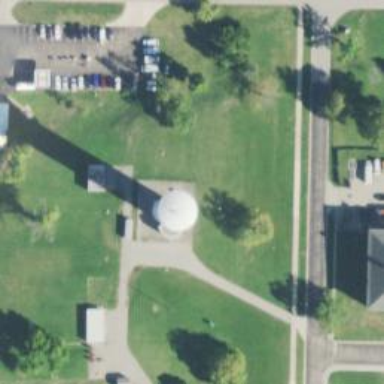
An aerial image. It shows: Water tower that is man-made.